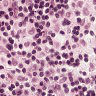
Metastatic tissue present: no